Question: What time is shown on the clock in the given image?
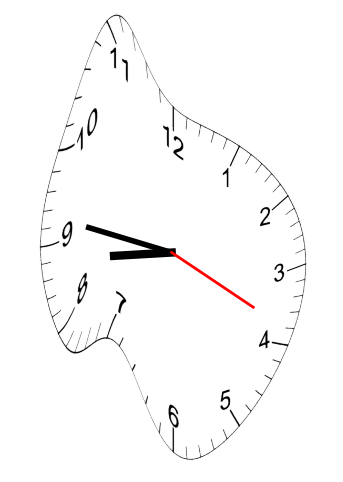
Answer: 08:46:19